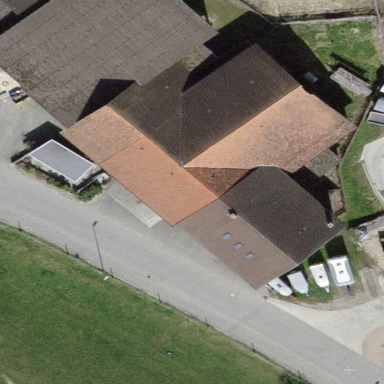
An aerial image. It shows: Farm building.